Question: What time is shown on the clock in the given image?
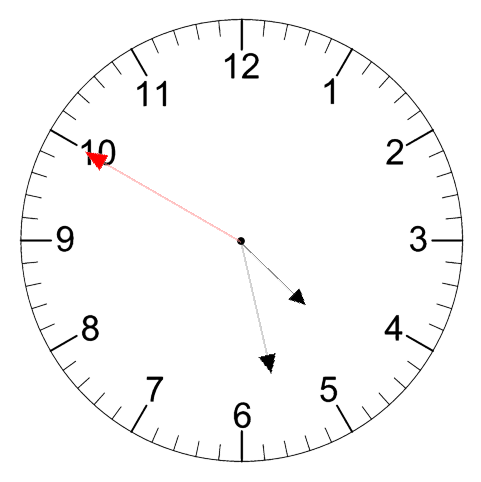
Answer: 04:27:50